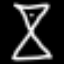
Label: hourglass